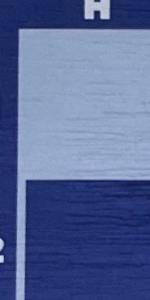
Label: Empty